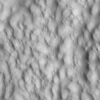
Label: not_dusty